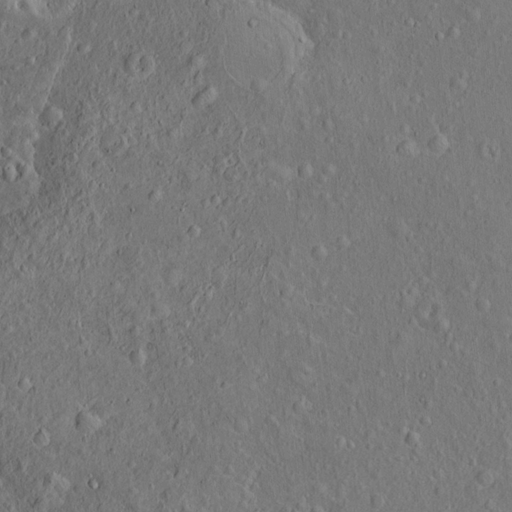
Classes present: Background, Cone